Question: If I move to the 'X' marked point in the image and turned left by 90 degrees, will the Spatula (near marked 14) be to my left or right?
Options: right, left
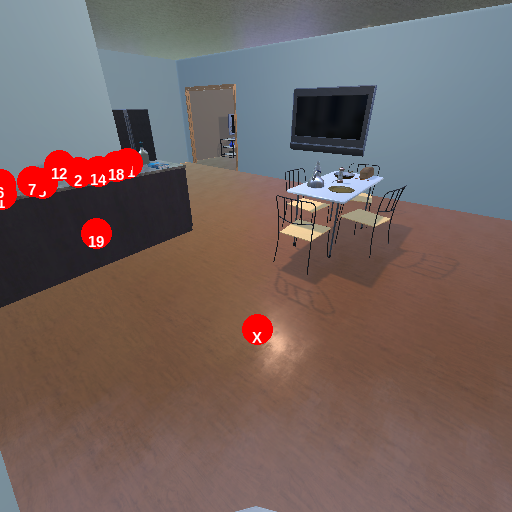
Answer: right